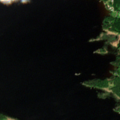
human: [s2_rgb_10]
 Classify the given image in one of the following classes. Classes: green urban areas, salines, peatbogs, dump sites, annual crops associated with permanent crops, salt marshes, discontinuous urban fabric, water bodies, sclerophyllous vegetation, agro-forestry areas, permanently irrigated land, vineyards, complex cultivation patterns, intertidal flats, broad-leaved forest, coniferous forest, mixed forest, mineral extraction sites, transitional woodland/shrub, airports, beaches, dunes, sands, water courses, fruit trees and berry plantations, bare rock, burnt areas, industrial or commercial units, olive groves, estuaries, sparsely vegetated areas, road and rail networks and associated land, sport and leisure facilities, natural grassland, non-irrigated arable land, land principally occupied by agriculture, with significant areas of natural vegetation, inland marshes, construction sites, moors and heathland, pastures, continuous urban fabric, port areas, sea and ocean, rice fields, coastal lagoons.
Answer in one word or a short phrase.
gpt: mixed forest, water bodies